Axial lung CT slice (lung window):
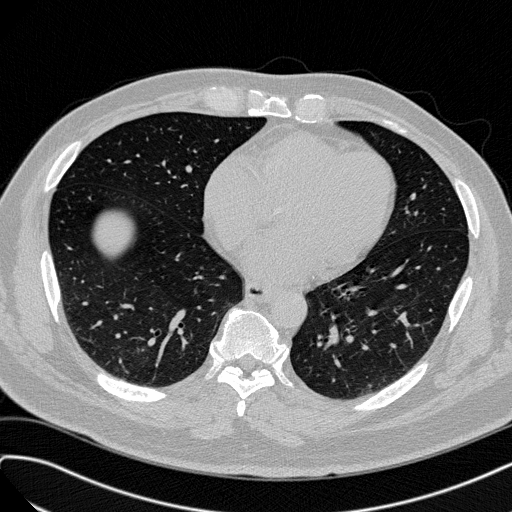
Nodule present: no